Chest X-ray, PA view. Patient: 20 years old, sex F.
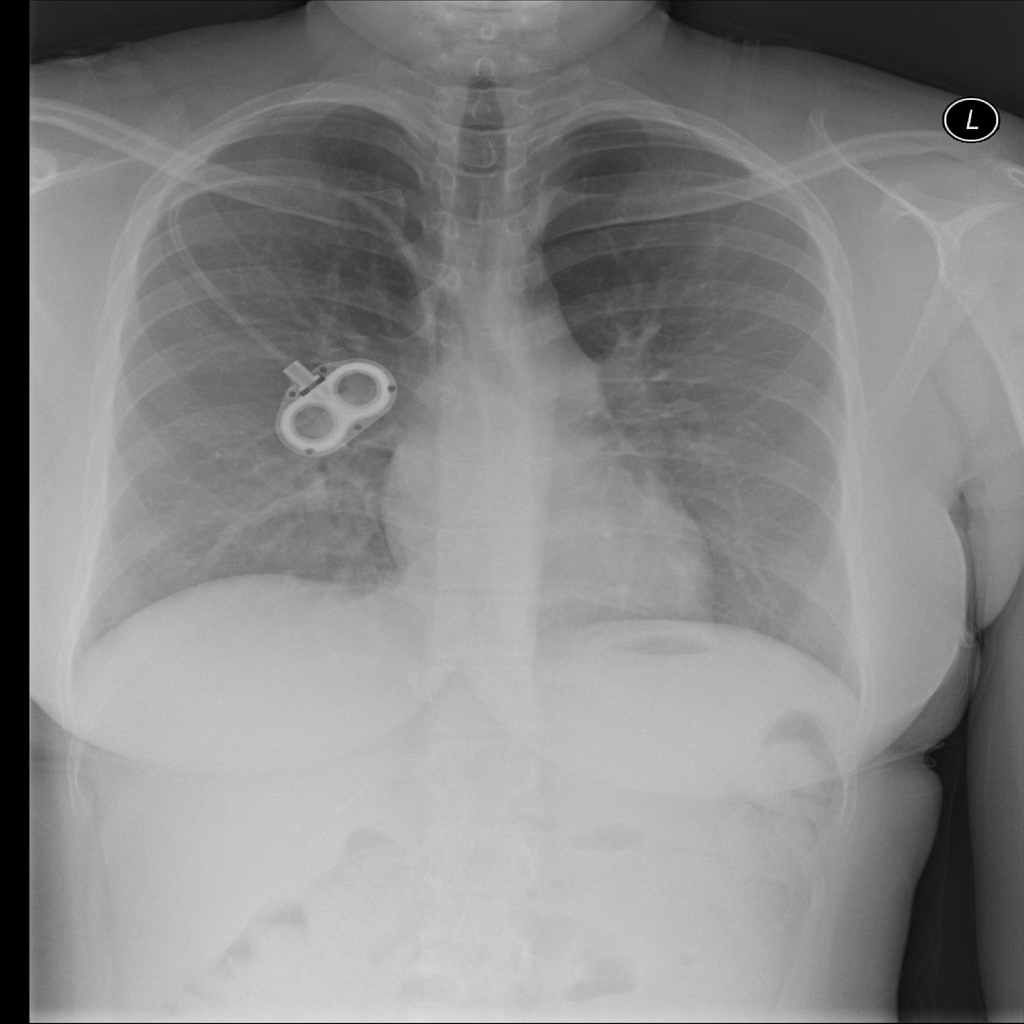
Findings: No Finding